Question: I have a list of filters to be applied to a data set using a simple 'key:value' loop. When the user selects a filter, a new object is created with those 'key:value' pairs. However, if there are 4 filters, and the user has selected only the 1st and 3rd filter items, the new object that is created is structured like this:
'''
var newObject = {
0: {
key: value,
},
2: {
key: value,
}
}
'''
When I call 'newObject.length', it returns '3'. See the following from Chrome devtools:

'Object.length' seems to be based off of the last key in the object, rather than the number of objects themselves. How can I get the 'newObject.length' to return 2 instead of 3?
Here is my function that creates the object based on the filters:
'''
selectedInModel: function() {
var selected = [];
var getInputs = inputService.primaryInputs; // returns filter object
for (var key in getInputs) {
if (getInputs[key]["value"]) {
selected[key] = {
"value": getInputs[key]["value"],
"id": getInputs[key]["id"]
};
}
}
return selected;
};
'''
How can I get 'Object.length' to return the of objects in my object?
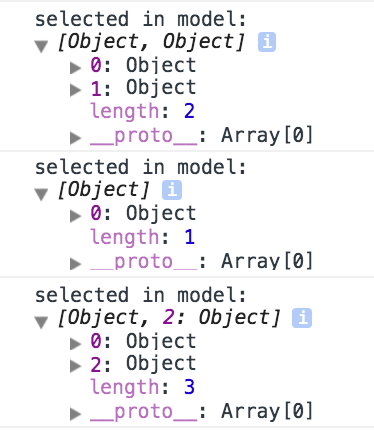
Answer: You are using '[]' as an object. 'length' should give you the highest index regardless of how many properties. I would switch to using an object instead:
'''
var selected = {};
selected[key] = {
"value": getInputs[key]["value"],
"id": getInputs[key]["id"]
};
Object.keys(selected).length;
'''